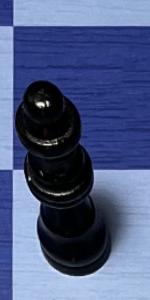
Label: Queen_Black